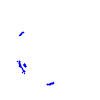
Particle: kaon